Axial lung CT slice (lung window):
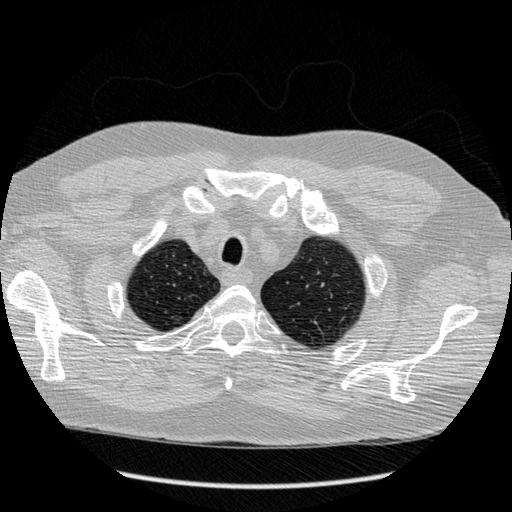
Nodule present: no